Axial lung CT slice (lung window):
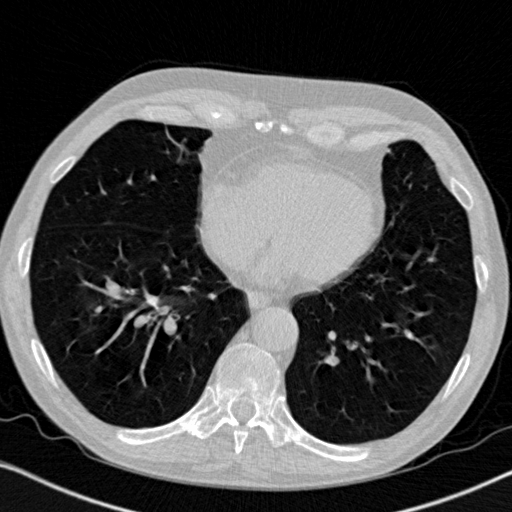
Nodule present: no